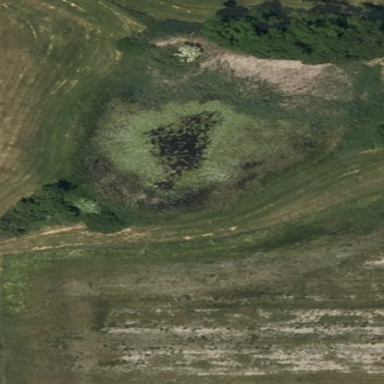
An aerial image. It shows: Peaceful pond surrounded by nature.